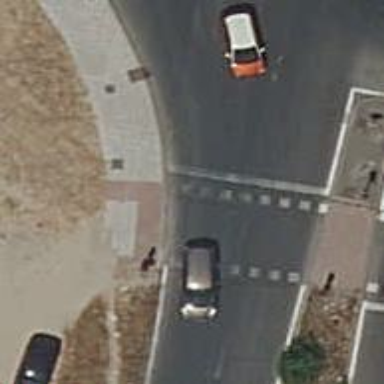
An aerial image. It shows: Road crossing with traffic signals.